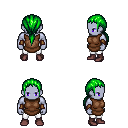
a pixel art fantasy rpg character, male body template, dark elf, purple skin, brown tunic, white pants, green ponytail hairstyle, cloth bracers, maroon shoes, four views (front, back, left, right), 2x2 character sprite sheet, small pixel art, hard edges, no anti-aliasing